Question: why the "find view by id" is not working in 'fragment' any one want to tell me that what wrong with this

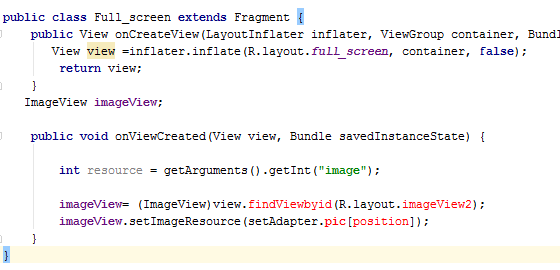
Answer: Get imageView in onCreateView before return view:
'''
imageView = (ImageView)view.findViewById(R.id.imageView2);
return view;
'''
Hope this helps.